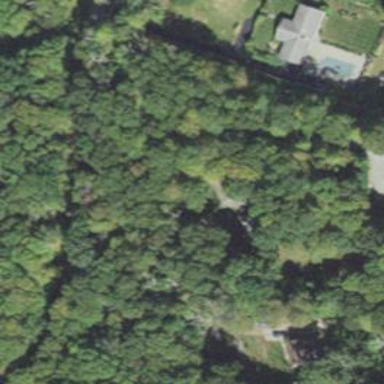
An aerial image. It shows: Residential driveway.